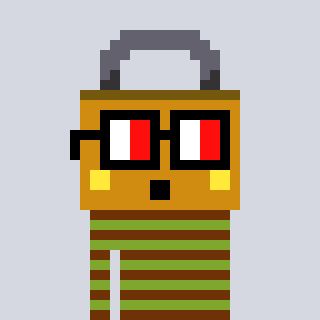
a pixel art character with square glasses with black frames and red eyes, a lock-shaped head and a slimegreen-colored body on a cool background